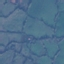
Land use / land cover class: Pasture